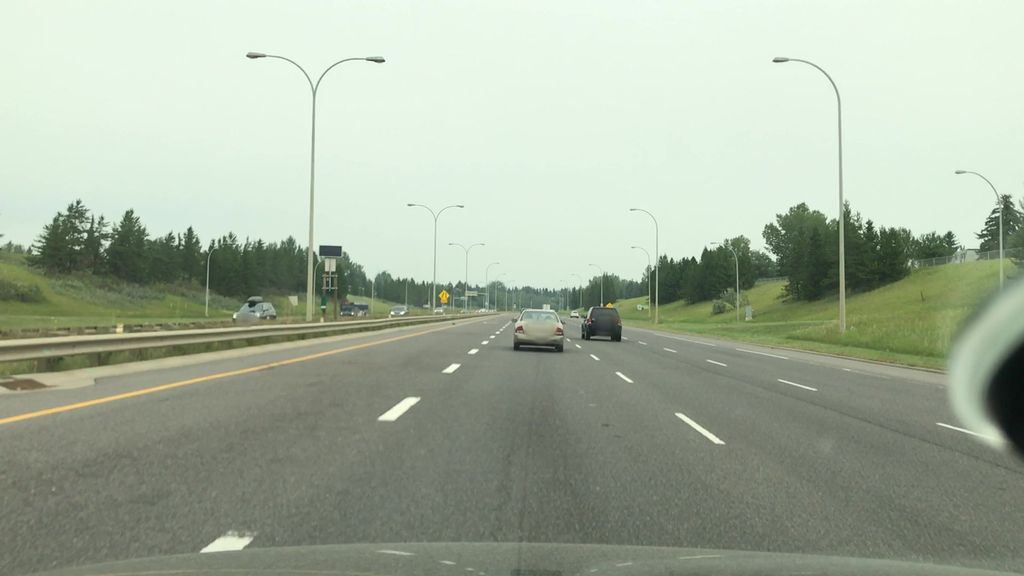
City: edmonton